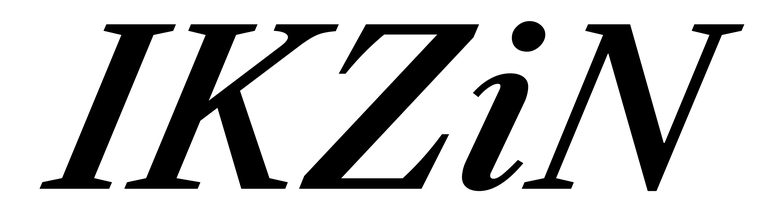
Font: LibreCaslonText-Italic_SemiBold_Italic